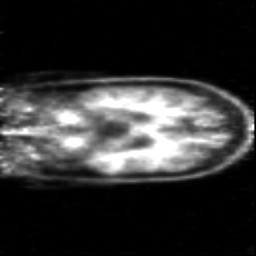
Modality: PET
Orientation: coronal
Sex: female
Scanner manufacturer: siemens